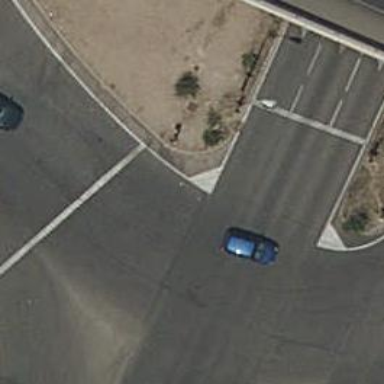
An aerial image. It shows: Kerb serving as barrier.